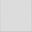
Piece: xx